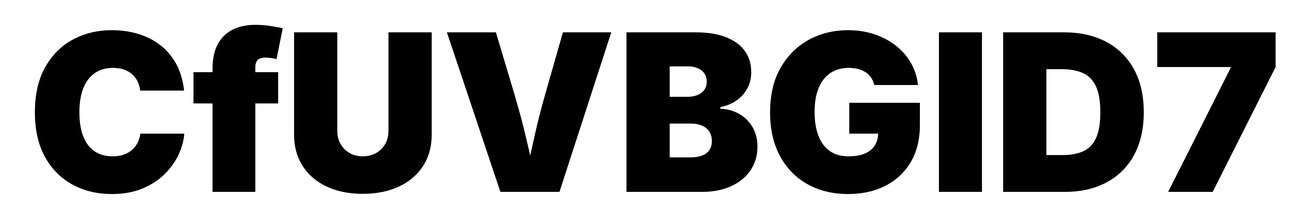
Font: Inter_Black